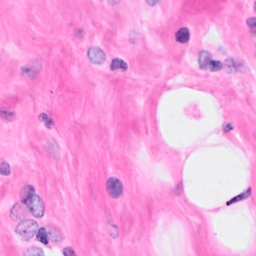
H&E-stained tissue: Breast